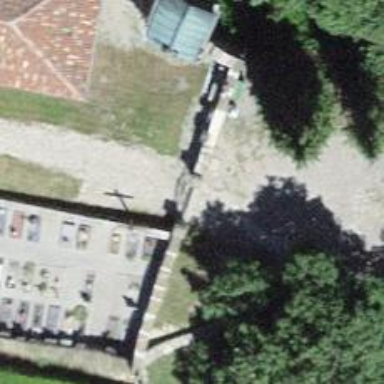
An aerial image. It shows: Cobblestone driveway.